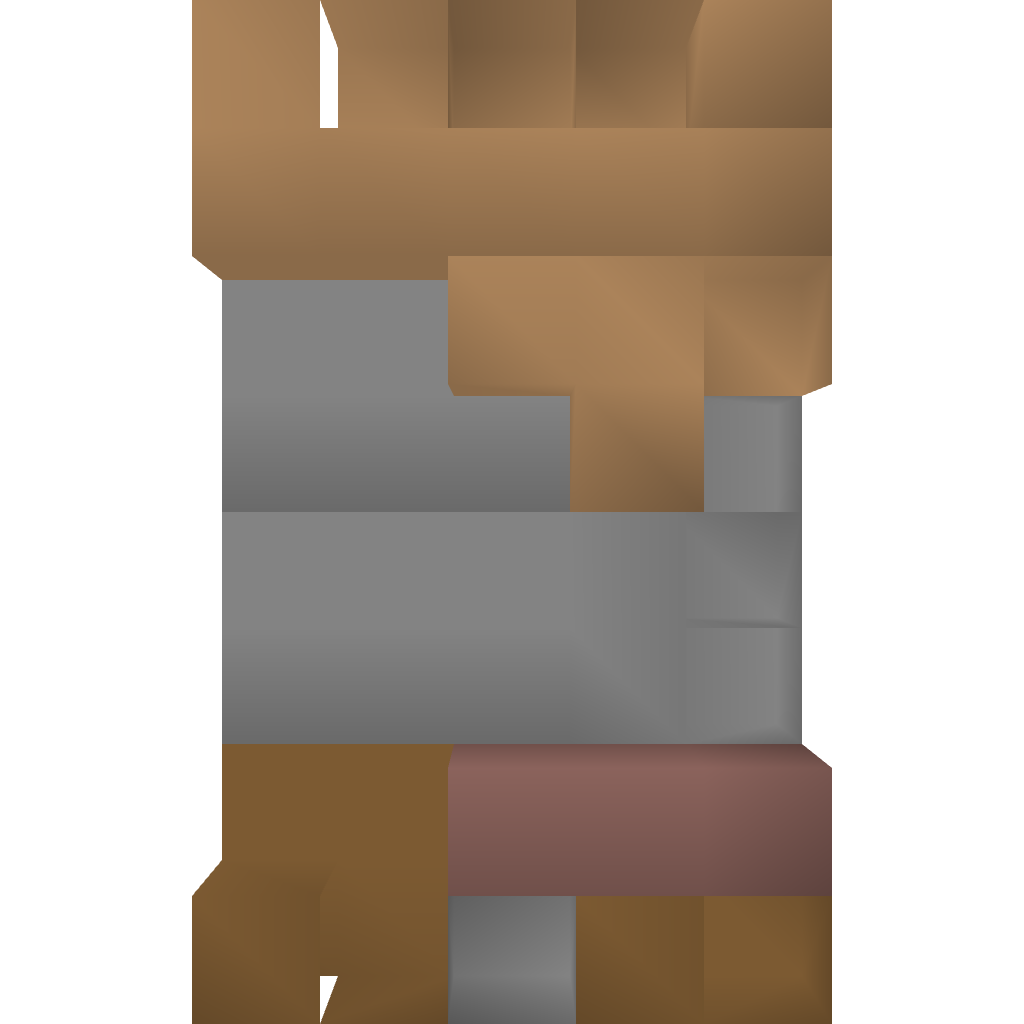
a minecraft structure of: Wall: Segment bad low quality